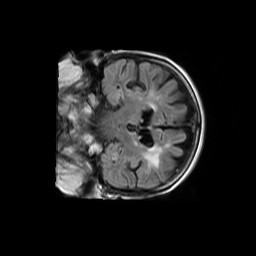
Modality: FLAIR
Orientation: coronal
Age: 81
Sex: female
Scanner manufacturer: philips
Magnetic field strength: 1.5 T
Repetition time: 11 s
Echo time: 0.14 s